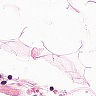
Metastatic tissue present: no